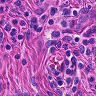
Metastatic tissue present: no